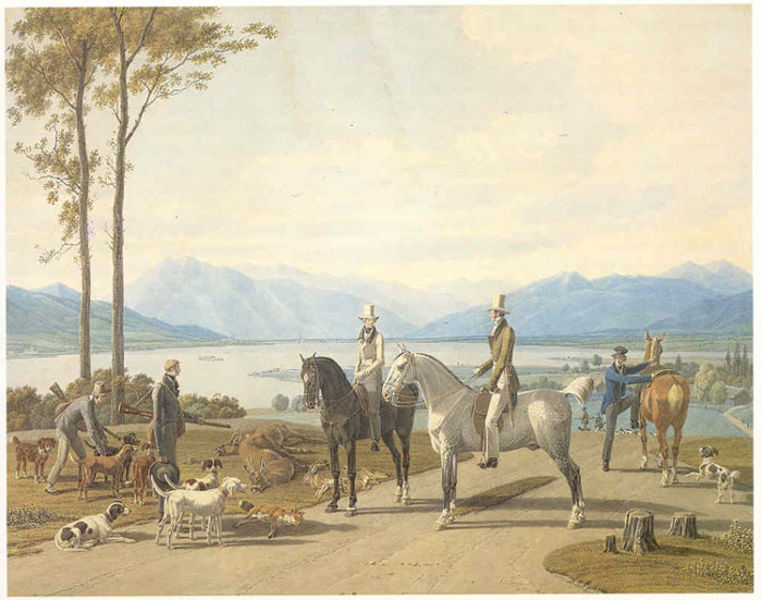
Titel: Herzog Max von Baden, am Tegernsee die Strecke besichtigend
Künstler: Wilhelm Alexander Wolfgang von Kobell
Standort: Karlsruhe
Institution: Staatliche Kunsthalle Karlsruhe
Schlagwörter: baum, berg, blau, gemälde, himmel, mann, meer, schatten, wasser, weiß, wolken, bäume, fluss, grün, landschaft, menschen, see, ufer, grau, hell, hintergrund, hut, hüte, männer, pastell, strasse, ölbild, ausblick, gras, hund, hunde, rasen, tier, tiere, weg, wiese, gesellschaft, malerei, zylinder, mensch, tot, bild, natur, büsche, flach, gewässer, sonne, drei, klassizismus, england, wald, pferd, pferde, reiter, hasen, ausritt, rappe, reiten, reiterbild, ritt, sattel, zügel, farbig, sommer, berge, gebirge, dunst, grafik, pause, rast, laut, romantik, staffage, stämme, wild, panorama, stolz, diesig, alpen, druck, stich, waffen, waffe, koloriert, jagd, schimmel, treiber, fuchs, beute, hirsch, hirsche, jäger, reh, rehe, gewehr, jagdhund, dressur, zylinger, uferpromenade, seeufer, flinte, jagdgesellschaft, jagdhunde, jagt, treibjagd, naturalistisch, rappen, spaziergänger, meute, gewehre, reisende, brau, stumpf, am see, baumstumpf, rotfuchs, englisch, aufstieg, bellen, jagdt, inseln, flußß, baumstümpfe, jagdszene, aufsteigen, auqarell, jadg, fuchsjagd, büchse, flinten, hetzjagd, jorizont, hnung, ferde, riter, fuch, holzstumpf, 19. jahrhundert, m#nner, berg+, meite, jagdpartie, esee